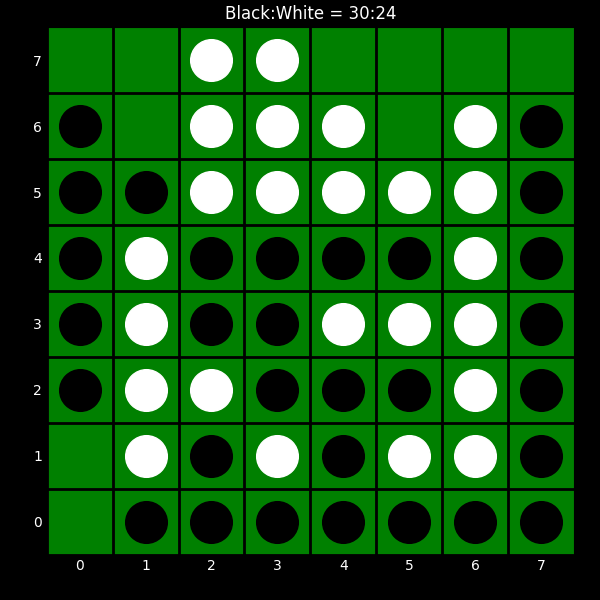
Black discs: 30
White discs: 24